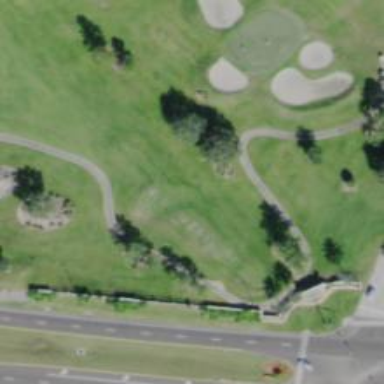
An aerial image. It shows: Grassy area designated as golf tee.